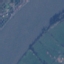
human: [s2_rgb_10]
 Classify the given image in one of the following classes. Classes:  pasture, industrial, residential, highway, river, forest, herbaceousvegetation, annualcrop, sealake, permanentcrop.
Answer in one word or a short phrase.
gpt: River